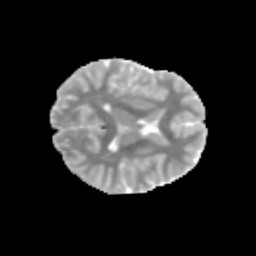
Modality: MD
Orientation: axial
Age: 12
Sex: male
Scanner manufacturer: siemens
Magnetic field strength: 3 T
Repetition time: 3.8 s
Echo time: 0.07 s